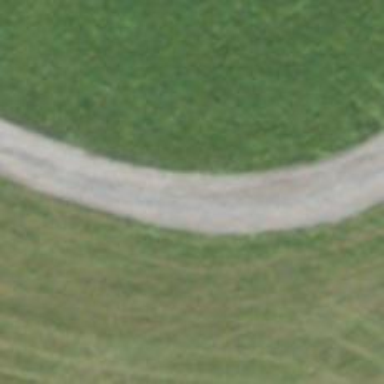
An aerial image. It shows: Gravel track with grade3 tracktype.